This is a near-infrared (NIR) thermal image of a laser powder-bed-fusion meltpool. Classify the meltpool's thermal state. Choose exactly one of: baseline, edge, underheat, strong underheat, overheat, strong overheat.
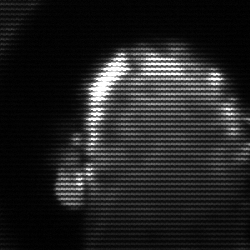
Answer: baseline